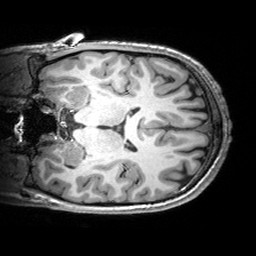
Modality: T1w
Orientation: coronal
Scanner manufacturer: siemens
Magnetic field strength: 3 T
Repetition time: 2.53 s
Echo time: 0.00299 s